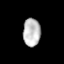
Tissue: lung
Cell type: Epithelial cells
Senescence score: 0.2247
Nuclear area (px): 480
Mean DAPI intensity: 188.279